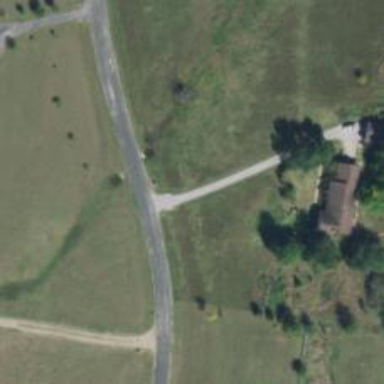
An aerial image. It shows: Driveway leading to service road.